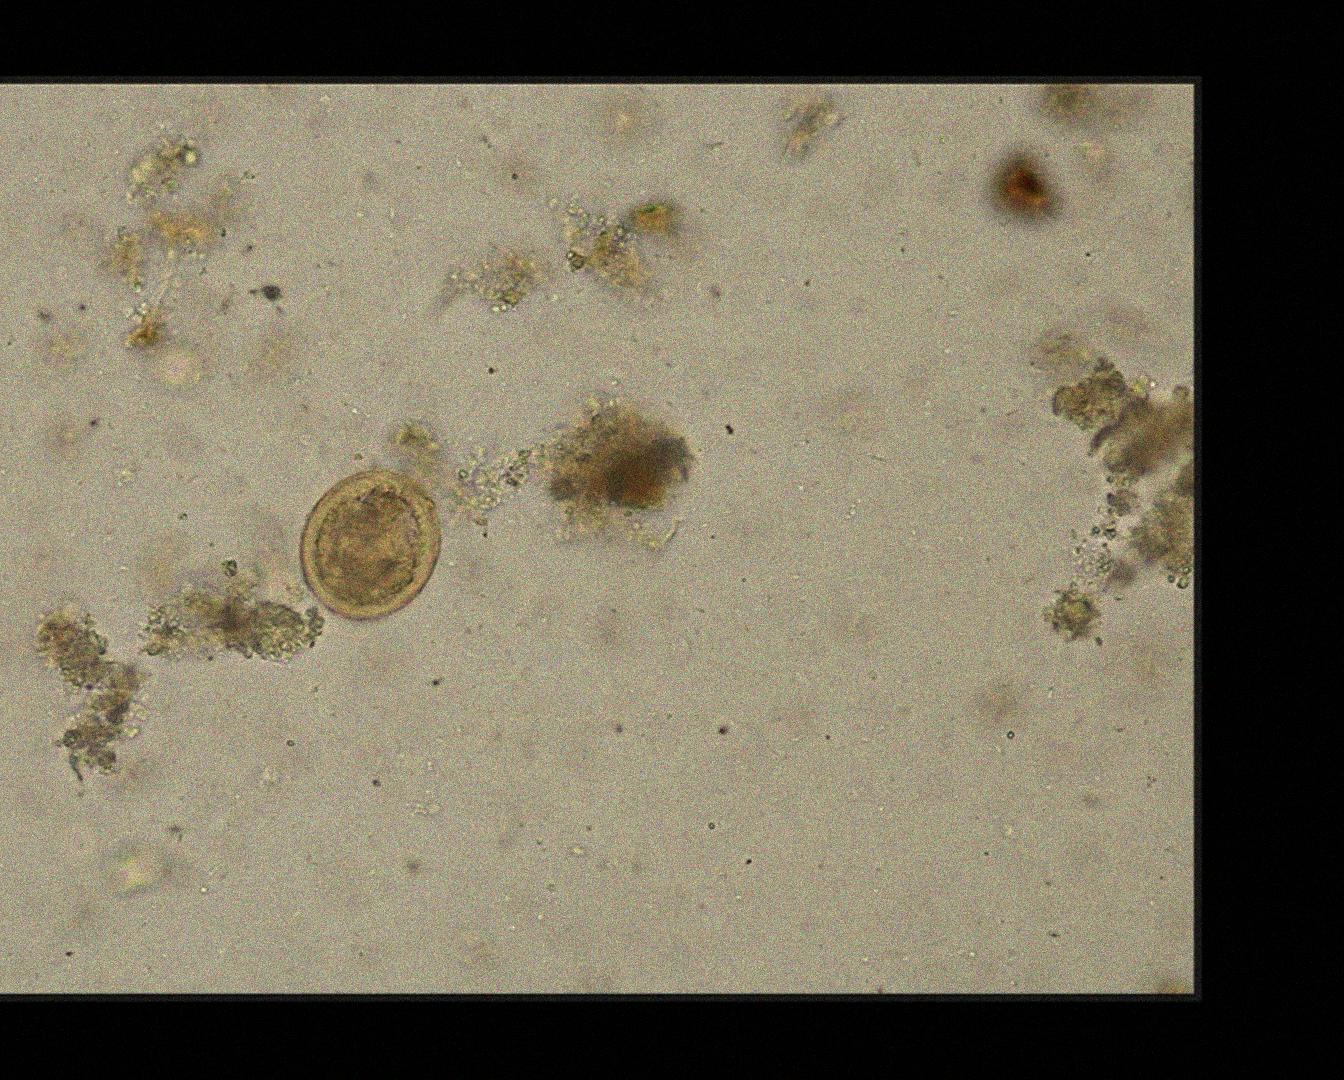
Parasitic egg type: Ascaris lumbricoides